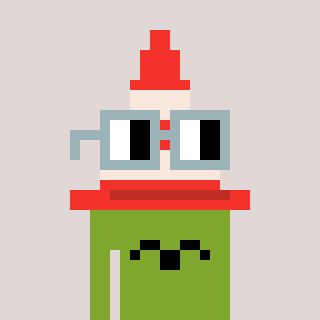
a pixel art character with square dark gray glasses, a cone-shaped head and a slimegreen-colored body on a warm background